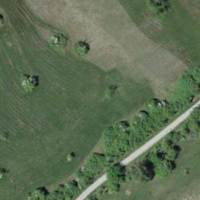
EUNIS habitat code: 16
Species observed at this site:
Gonepteryx rhamni